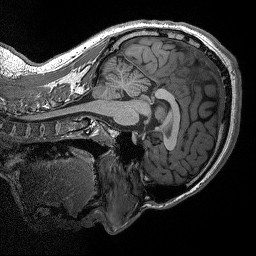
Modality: T1w
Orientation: sagittal
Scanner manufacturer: siemens
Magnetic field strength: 3 T
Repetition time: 2.3 s
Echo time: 0.00298 s